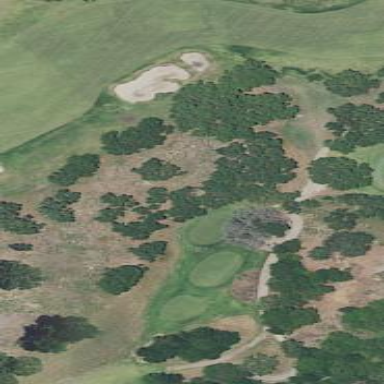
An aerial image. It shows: Grassy area designated as golf fairway.